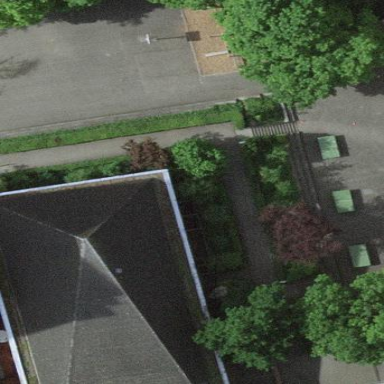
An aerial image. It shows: Pedestrian path with asphalt surface.